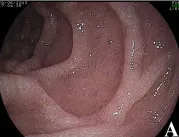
A double-balloon enteroscopy and pathologic investigation were performed before and after 10-week treatment. A and B: The double-balloon enteroscopy revealed lymphangiectasia-like changes in the small intestinal mucosa.
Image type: endoscopy (gi_endoscopy)